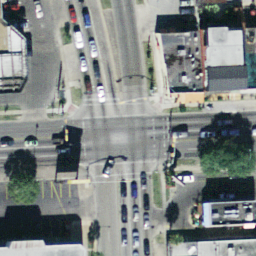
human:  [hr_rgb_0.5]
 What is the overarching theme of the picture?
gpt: intersection